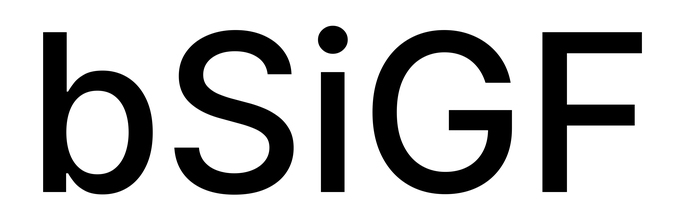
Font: Inter_Medium